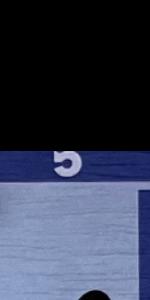
Label: Empty